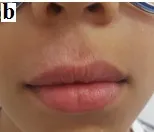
Aspect of the upper lip one month later, evidenced remission of lesion.
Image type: medical_photograph (skin_photograph)